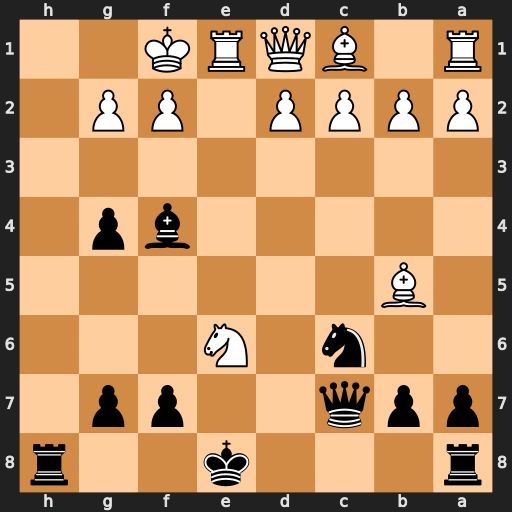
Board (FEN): r3k2r/ppq2pp1/2n1N3/1B6/5bp1/8/PPPP1PP1/R1BQRK2
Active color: b
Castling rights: kq
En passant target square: -
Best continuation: Rh1+ Ke2 Qe5+